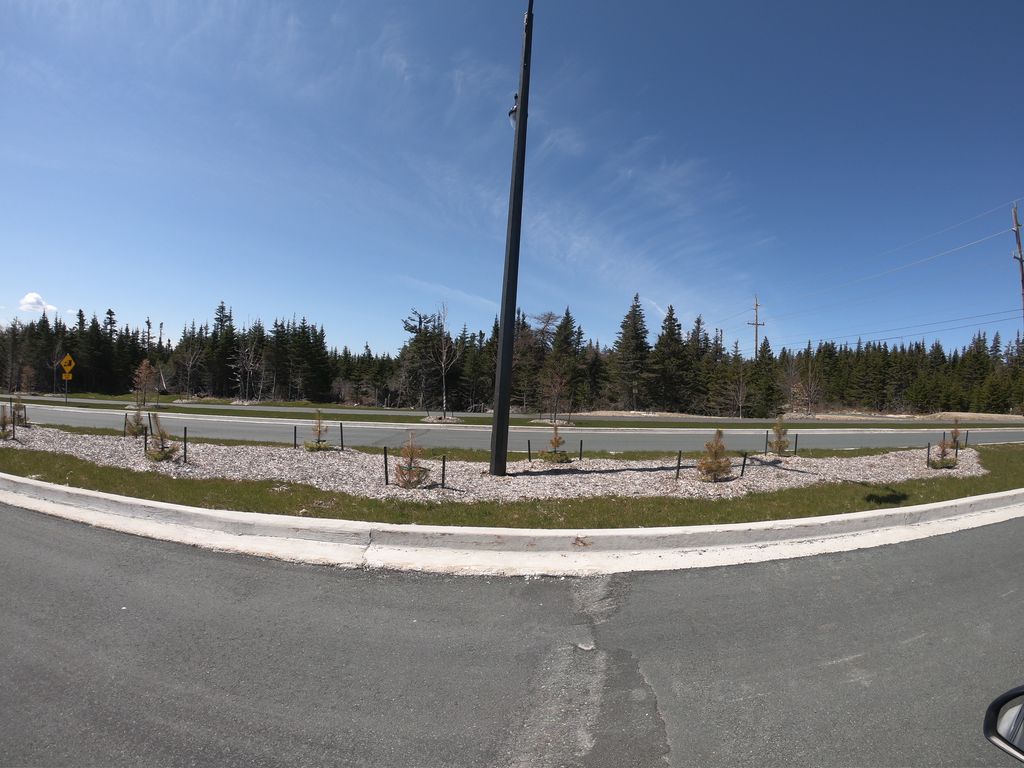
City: st_johns